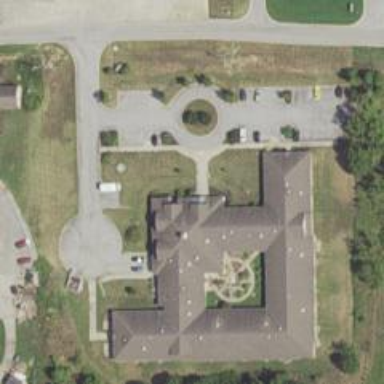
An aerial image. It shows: Nursing home.